Question: What is the best way to read all windows fonts into ?
Basically, I'm tried do this:

equal to the
I can do:
'''
string[] fonts = Directory.GetFiles(@"C:\windows
onts");
'''
and show each file into , but this is correct? Have not an component that do this work?
Thanks in advance.
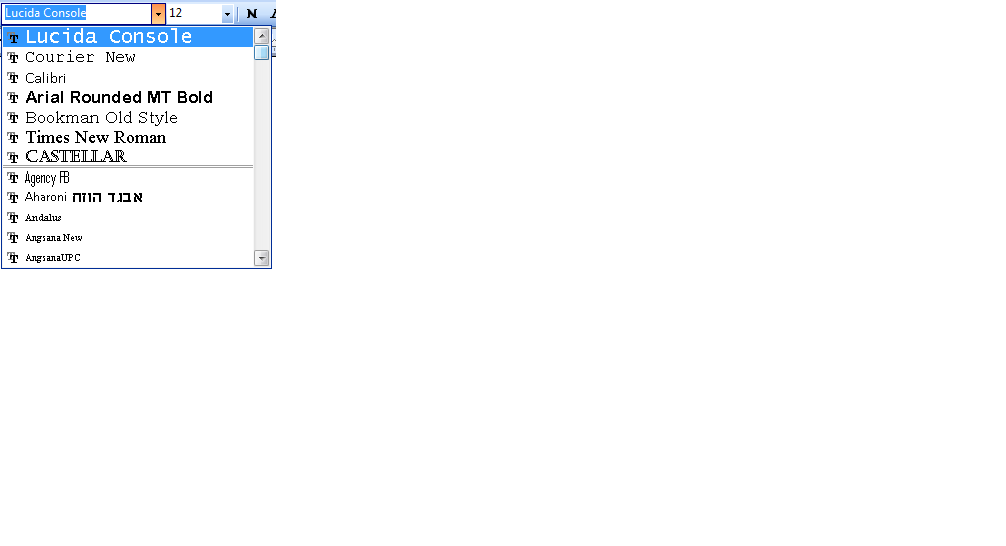
Answer: Try this:
'''
using System.Drawing.Text;
InstalledFontCollection myFonts = new InstalledFontCollection();
foreach (FontFamily ff in myFonts.Families)
comboBox1.Items.Add(ff.Name);
}
'''